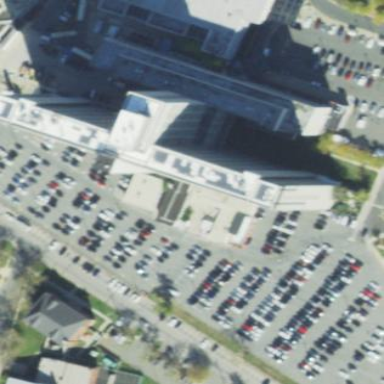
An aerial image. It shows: Parking area with asphalt surface.